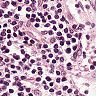
Metastatic tissue present: no